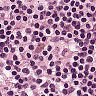
Metastatic tissue present: no